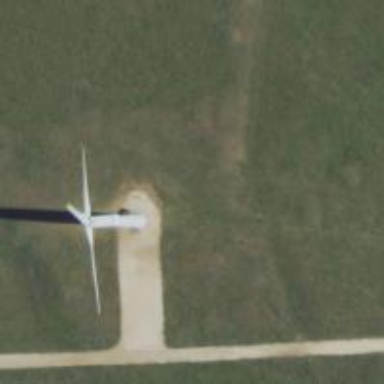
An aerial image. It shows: Wind generator powered by wind. The generator type is horizontal axis and it uses wind turbines.